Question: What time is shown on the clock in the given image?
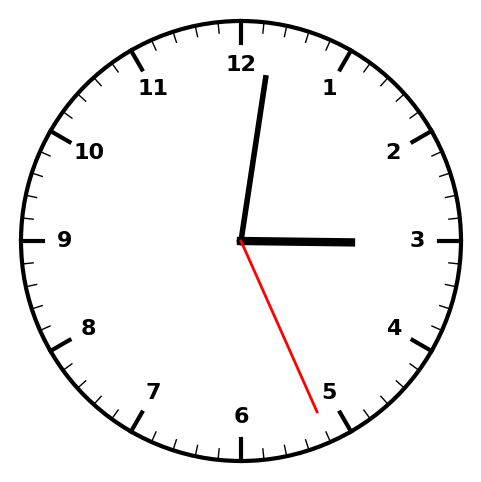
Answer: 03:01:26